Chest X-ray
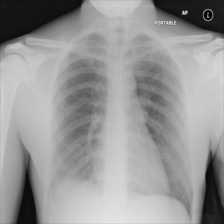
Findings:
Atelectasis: negative
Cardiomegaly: negative
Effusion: negative
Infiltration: negative
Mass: negative
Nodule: negative
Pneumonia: negative
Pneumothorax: negative
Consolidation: negative
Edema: negative
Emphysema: negative
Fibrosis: negative
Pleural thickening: negative
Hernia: negative